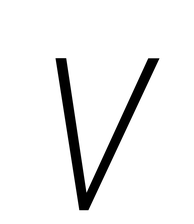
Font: Roboto-Italic_Condensed_ExtraLight_Italic